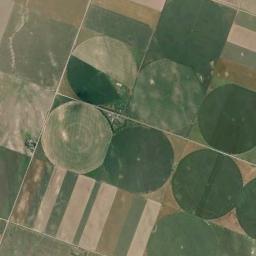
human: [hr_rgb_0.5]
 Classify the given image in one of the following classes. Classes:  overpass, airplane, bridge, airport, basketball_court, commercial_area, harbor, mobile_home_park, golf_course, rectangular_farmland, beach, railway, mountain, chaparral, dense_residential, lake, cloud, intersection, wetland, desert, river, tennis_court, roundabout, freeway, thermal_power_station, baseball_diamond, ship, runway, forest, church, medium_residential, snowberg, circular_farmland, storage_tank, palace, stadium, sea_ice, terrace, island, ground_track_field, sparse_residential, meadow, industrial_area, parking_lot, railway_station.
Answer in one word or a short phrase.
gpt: circular_farmland